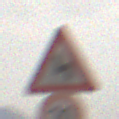
Verkehrszeichen: DoppelkurveZunaechstLinks
Zusatzzeichen unten: Geschwindigkeit20
Umgebung: Outdoor, Nature
Tageszeit: MorningAfternoon
Wetter: Overcast
Licht: Natural
Jahreszeit: NotSpecified
Kontrast: LowContrast